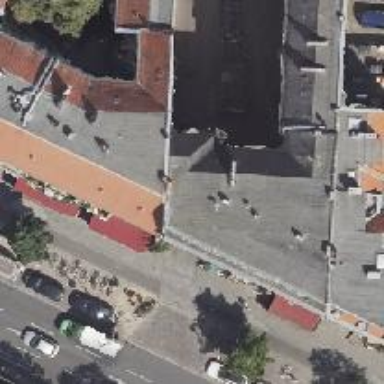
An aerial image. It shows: Cafe.